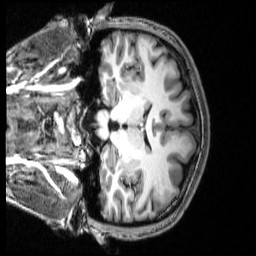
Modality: T1w
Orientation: coronal
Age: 22
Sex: male
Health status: healthy
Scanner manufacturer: siemens
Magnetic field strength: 3 T
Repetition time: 2.53 s
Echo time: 0.00339 s